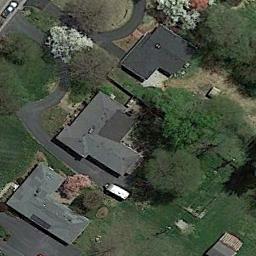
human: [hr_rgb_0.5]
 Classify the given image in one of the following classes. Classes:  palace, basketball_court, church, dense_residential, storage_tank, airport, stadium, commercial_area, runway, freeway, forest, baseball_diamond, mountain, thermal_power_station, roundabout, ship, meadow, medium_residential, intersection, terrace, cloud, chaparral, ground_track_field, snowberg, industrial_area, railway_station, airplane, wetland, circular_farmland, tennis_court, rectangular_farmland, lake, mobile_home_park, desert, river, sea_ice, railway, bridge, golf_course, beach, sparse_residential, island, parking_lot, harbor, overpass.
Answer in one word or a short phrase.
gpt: medium_residential